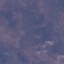
Label: HerbaceousVegetation